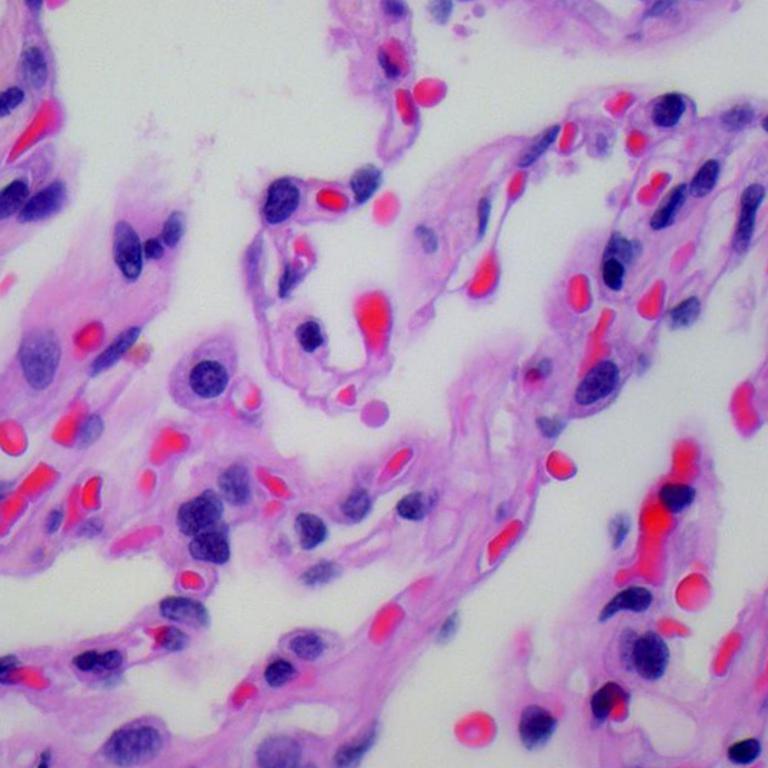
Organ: lung
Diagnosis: benign